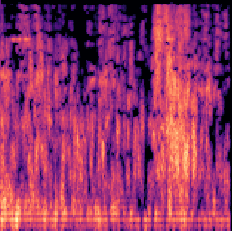
Sound class: Helicopter